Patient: sex M, age 69
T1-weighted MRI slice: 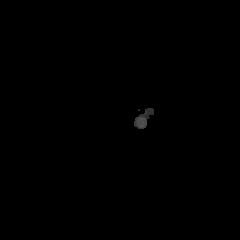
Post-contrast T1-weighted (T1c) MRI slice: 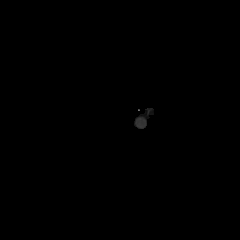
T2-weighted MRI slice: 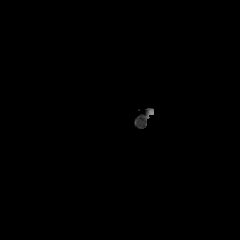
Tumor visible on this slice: no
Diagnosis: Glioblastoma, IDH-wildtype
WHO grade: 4